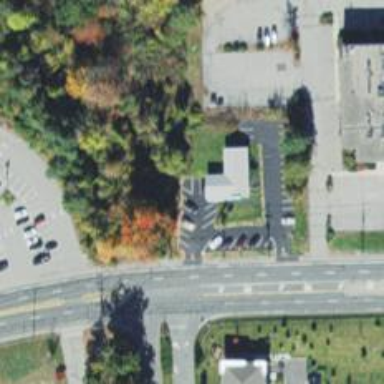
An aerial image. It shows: Car rental facility.